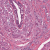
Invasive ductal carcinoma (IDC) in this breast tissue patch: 1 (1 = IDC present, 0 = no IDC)